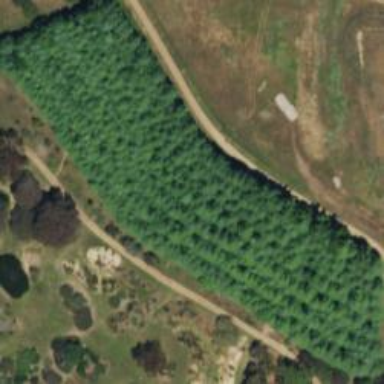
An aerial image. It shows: Forest with evergreen needle-leaved trees.